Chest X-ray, AP view. Patient: 28 years old, sex M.
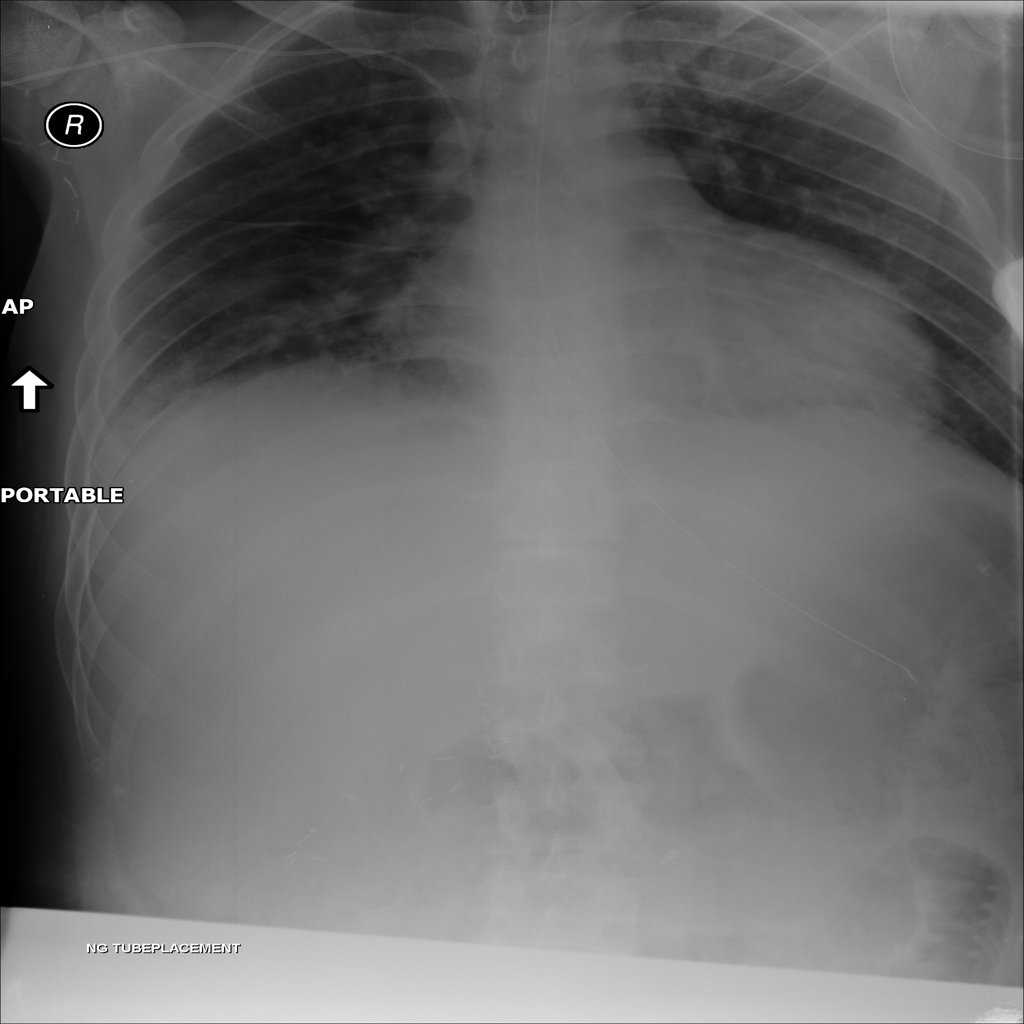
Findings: Effusion